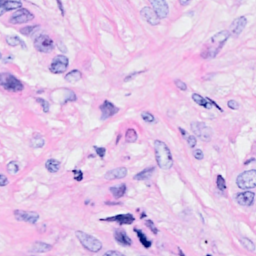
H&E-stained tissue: Breast